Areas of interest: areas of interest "Business office"
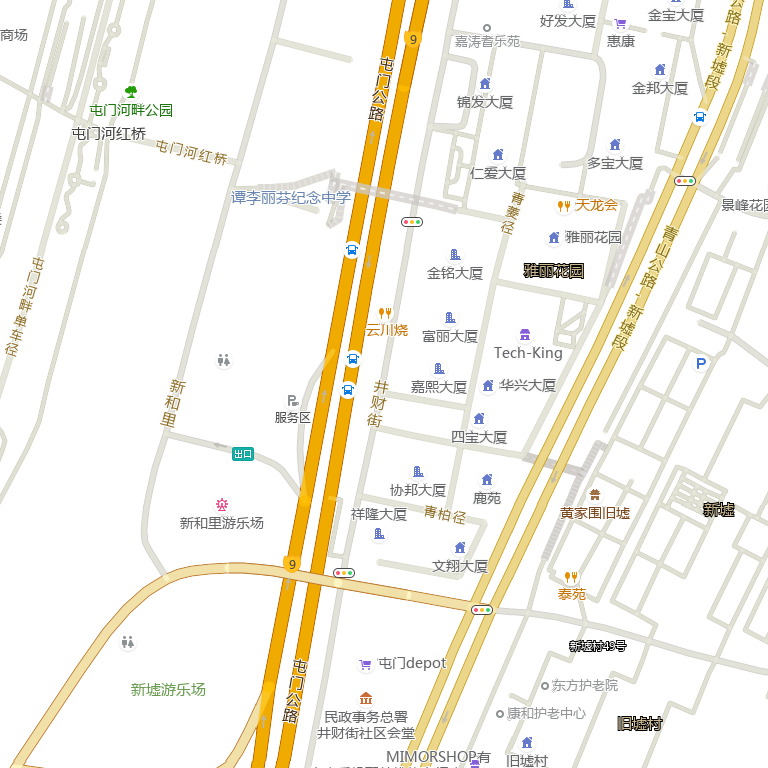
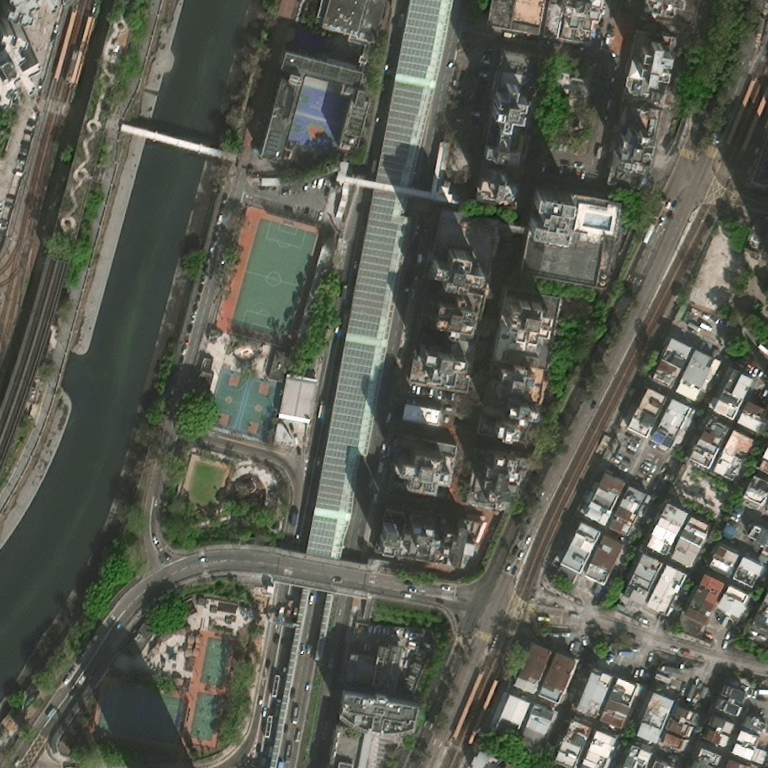